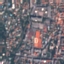
Land use / land cover class: Residential